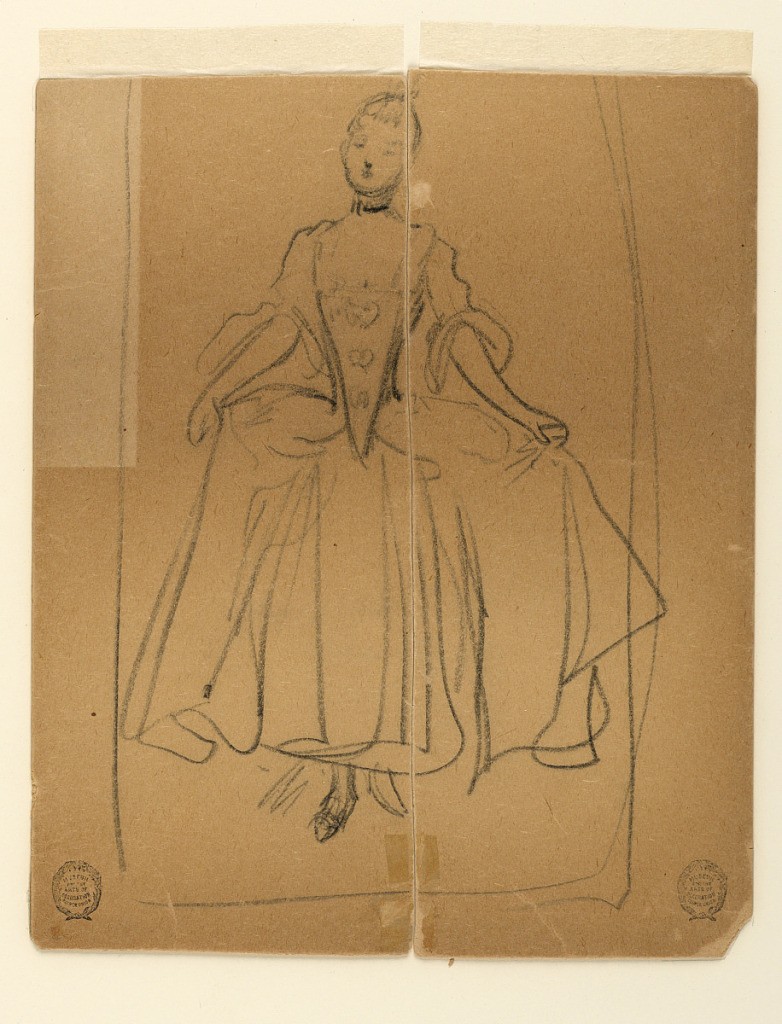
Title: Sketch of Woman in Period Costume
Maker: James Wells Champney, American, 1843–1903
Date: ca. 1890
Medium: Graphite on paper
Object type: Drawing
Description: Sketch of a woman dressed in the style of about 1760, holding out voluminous skirt in her hands.